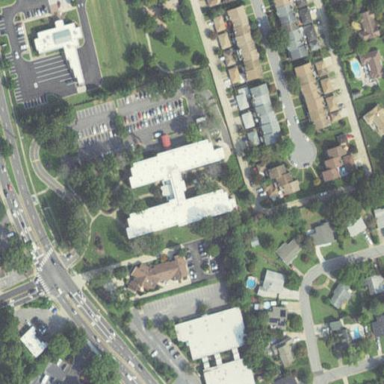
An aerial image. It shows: Commercial building.